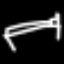
Label: bed